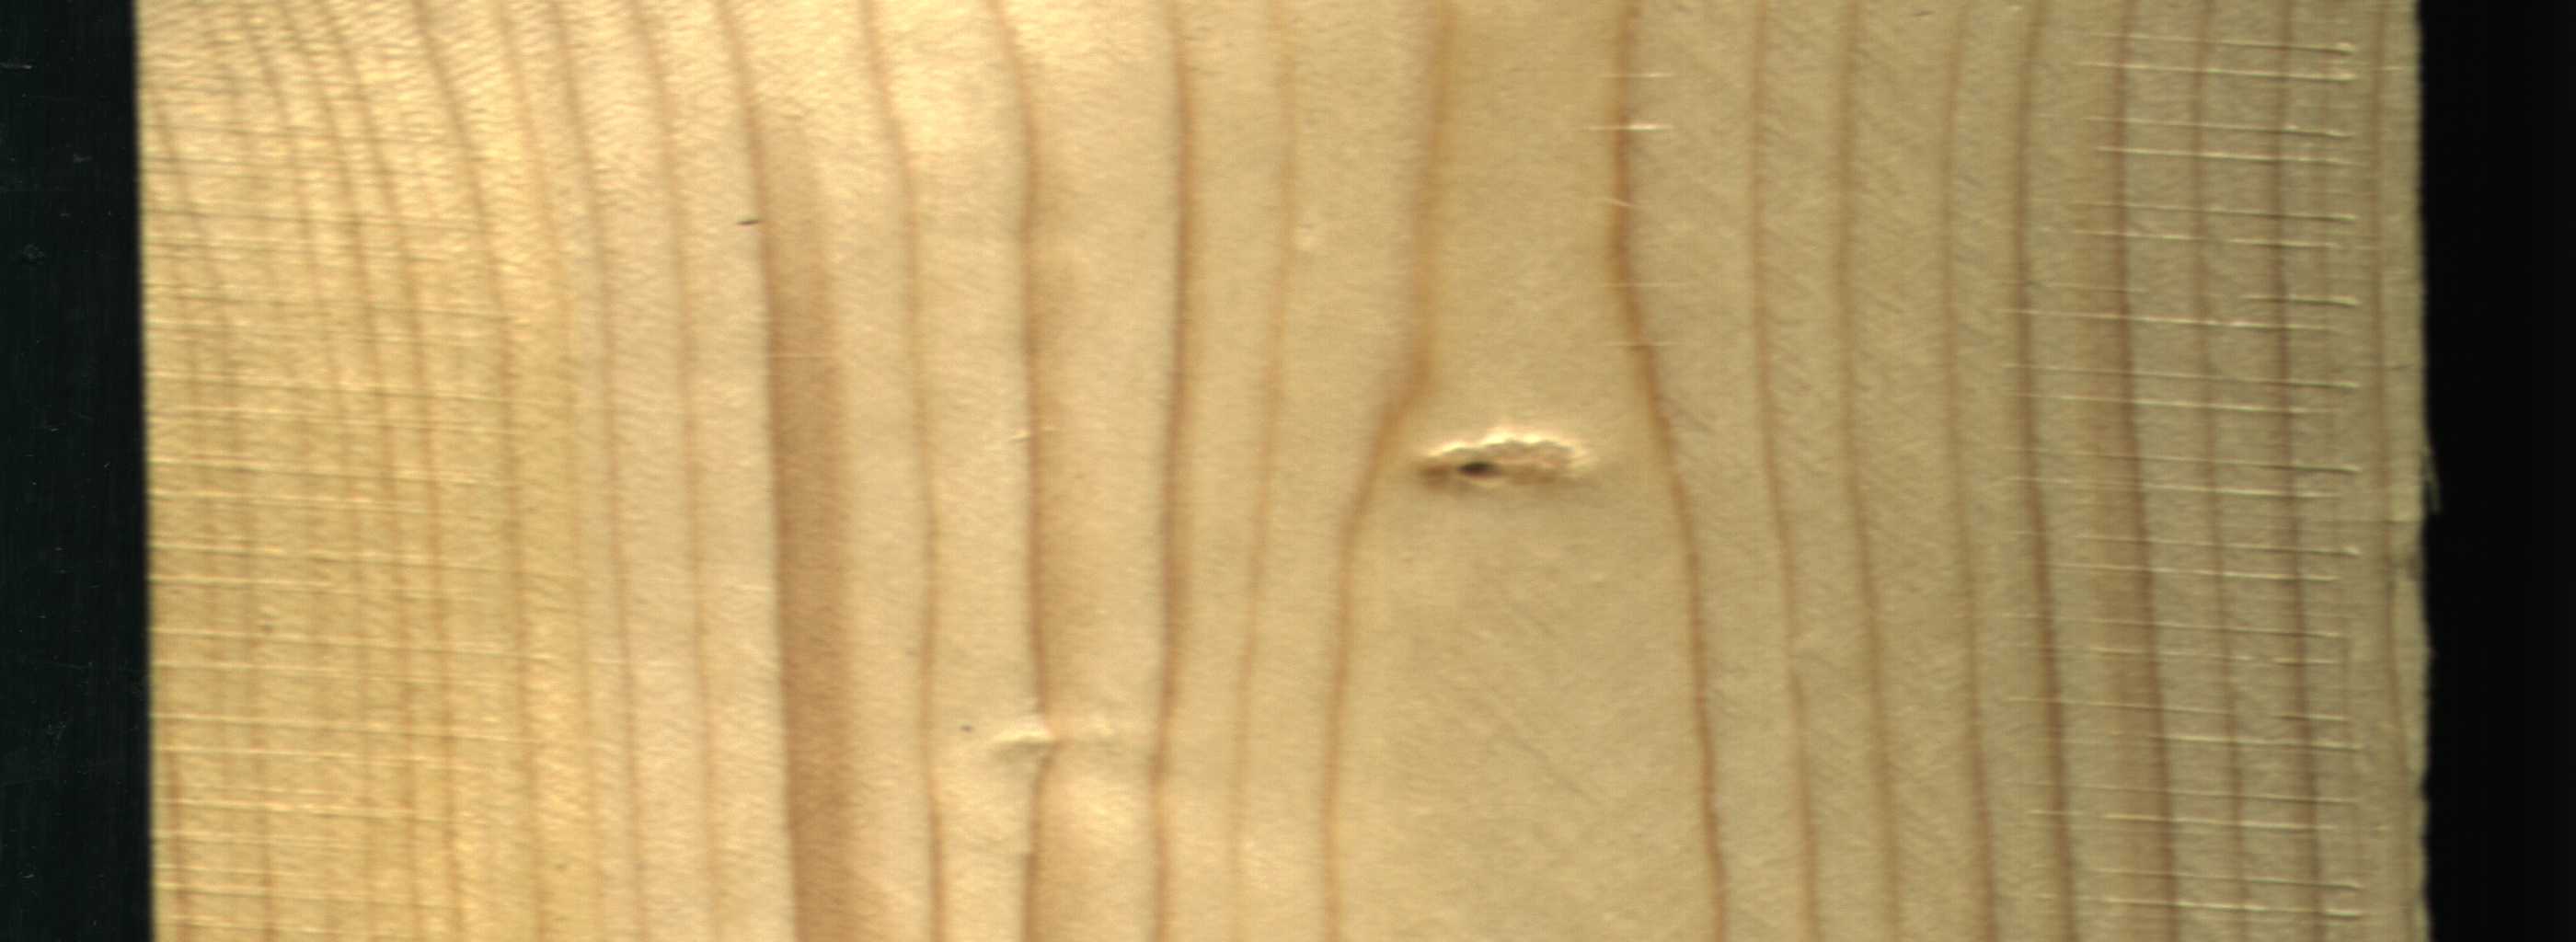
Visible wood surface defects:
Live_Knot